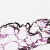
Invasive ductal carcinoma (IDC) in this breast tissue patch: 0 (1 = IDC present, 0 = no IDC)